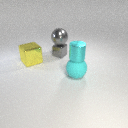
large yellow metal cube in front of small gray metal cube